Breast ultrasound image
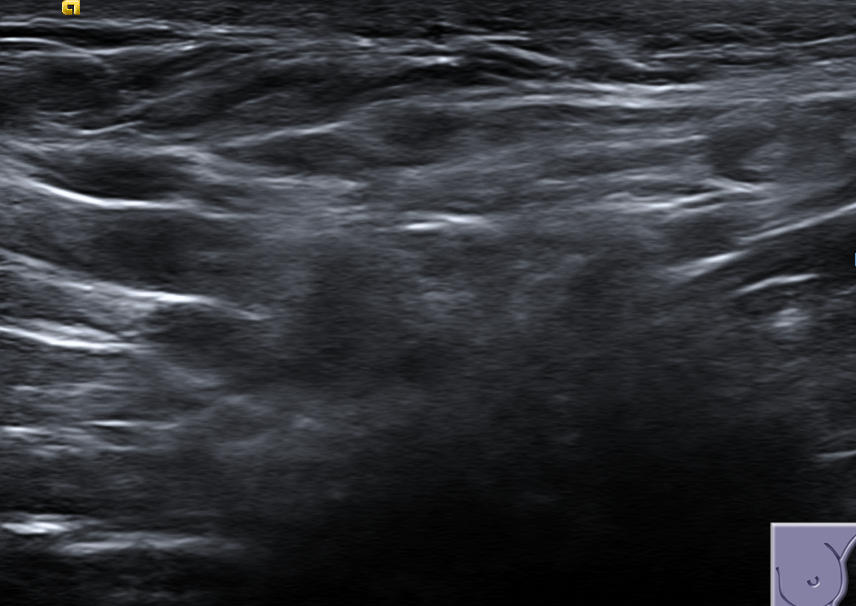
Diagnosis: normal